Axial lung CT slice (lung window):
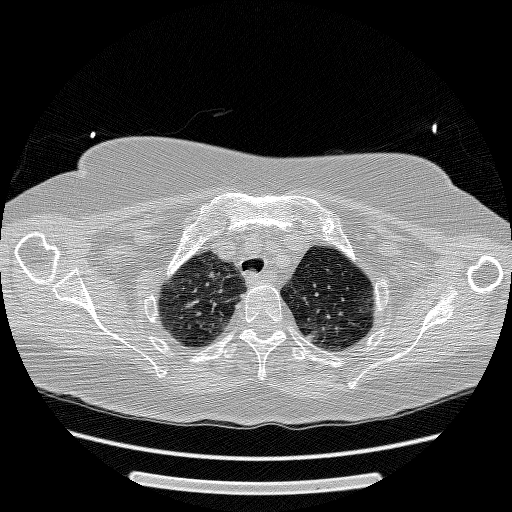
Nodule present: no